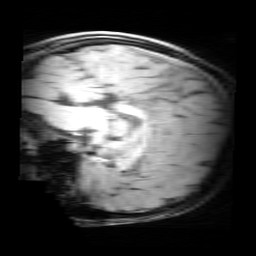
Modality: MP2RAGE
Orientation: sagittal
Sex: female
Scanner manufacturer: siemens
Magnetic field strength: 3 T
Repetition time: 5 s
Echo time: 0.00355 s